Question: this is the hierarchy where the file is.

'''
<td>
<a class="btn btn-info" href="/Files/MeetingMin/MM-09_20_2020.pdf">
09/20/2020
</a>
</td>
'''
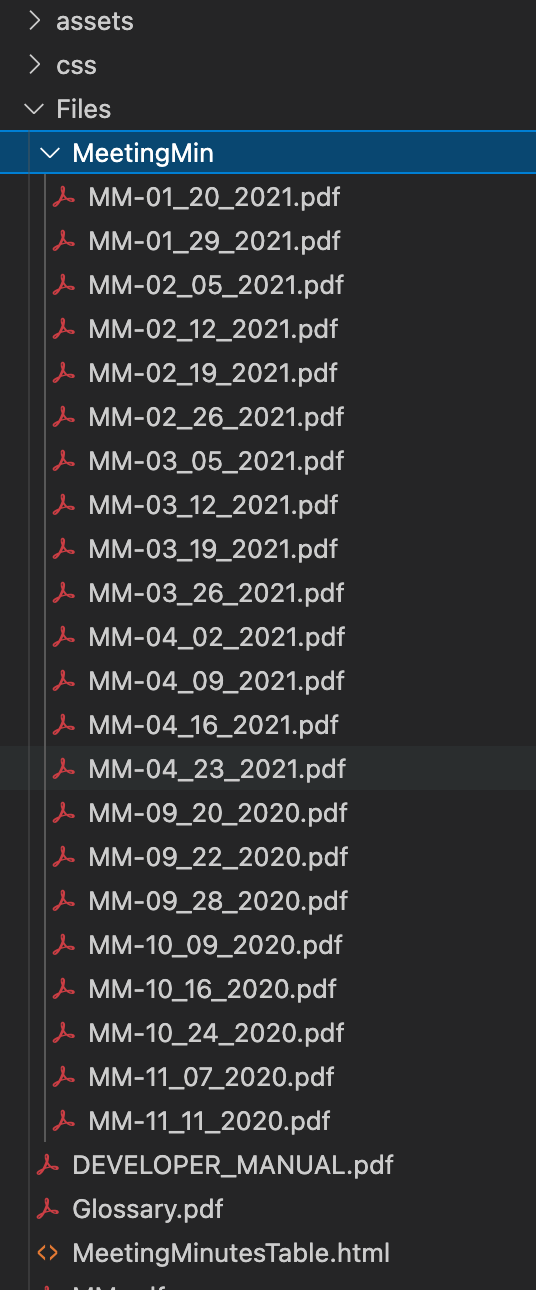
Answer: 1. Just remove /Files/ - your HTML is one higher than the folder with the pdf files - add target="_blank" to open in a new tab
2. Style the link as a button https://stackoverflow.com/a/<PHONE>/295783
'''
.btn {
display: block;
width: 115px;
height: 25px;
background: #4E9CAF;
padding: 10px;
text-align: center;
border-radius: 5px;
color: white;
font-weight: bold;
line-height: 25px;
}
'''
'''
<a class="btn btn-info" href="MeetingMin/MM-09_20_2020.pdf" target="_blank">09/20/2020</a>
'''